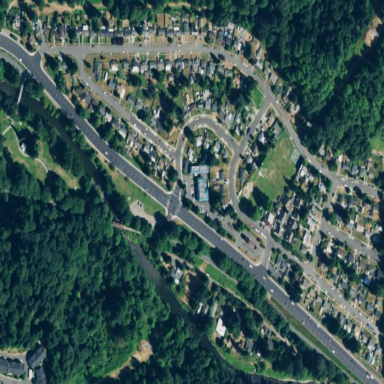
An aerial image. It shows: Residential area within neighborhood.